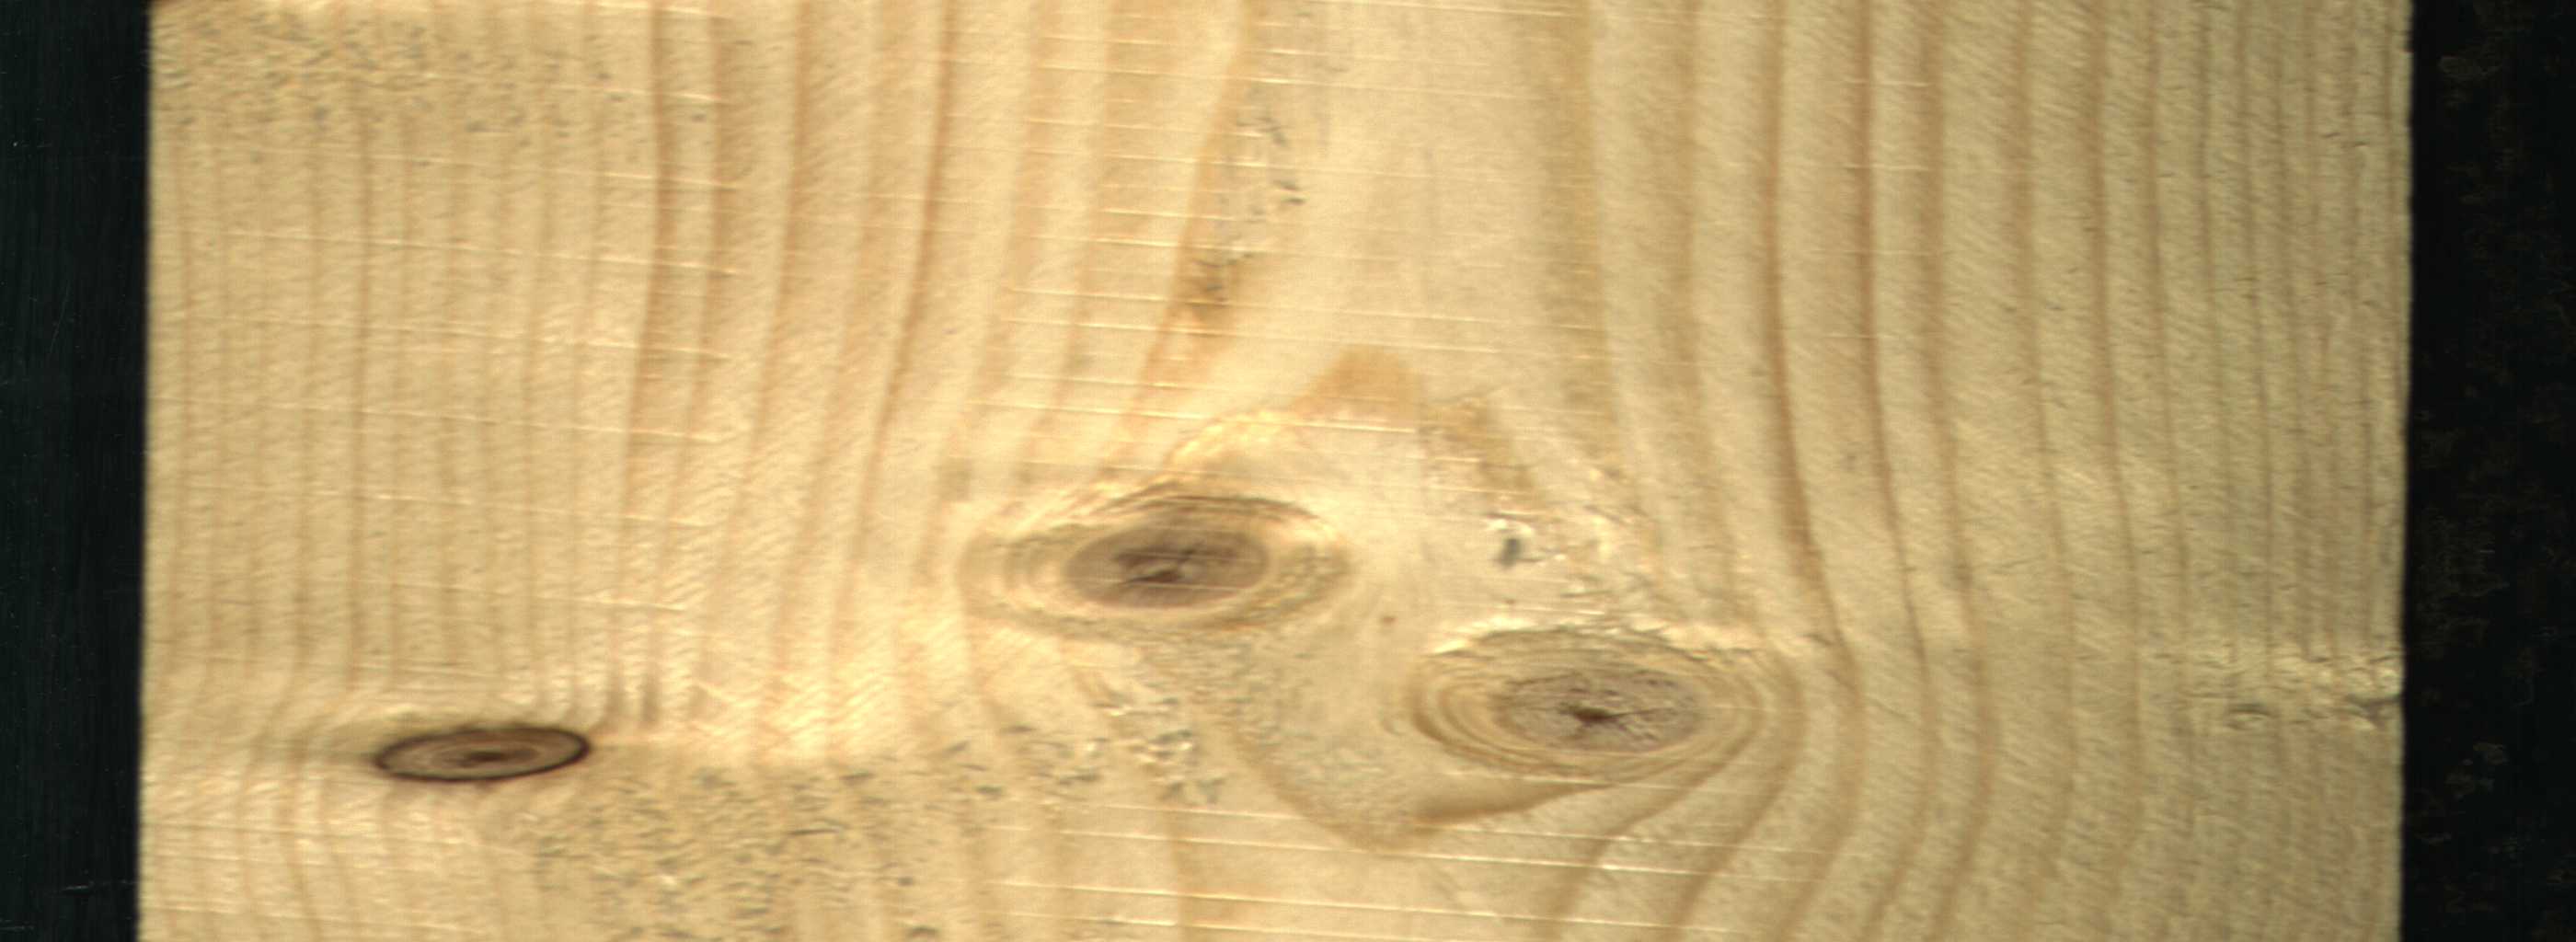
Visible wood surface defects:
Dead_Knot
Live_Knot
Live_Knot